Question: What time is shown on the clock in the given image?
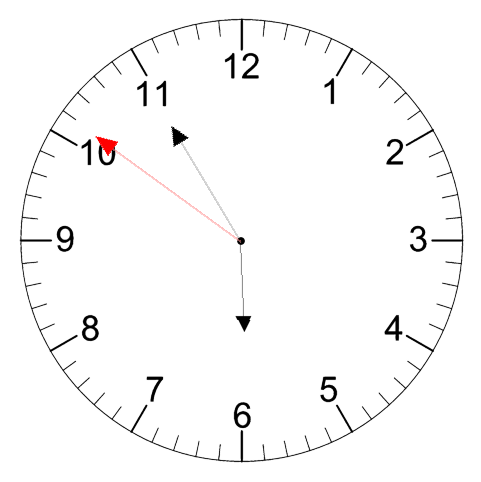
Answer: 05:54:51